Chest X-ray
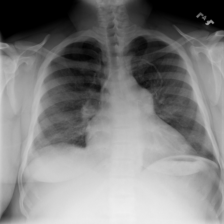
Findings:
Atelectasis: negative
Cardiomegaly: positive
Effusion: negative
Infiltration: positive
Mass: negative
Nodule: negative
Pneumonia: negative
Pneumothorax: negative
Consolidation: negative
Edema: negative
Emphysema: negative
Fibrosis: negative
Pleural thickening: negative
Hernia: negative